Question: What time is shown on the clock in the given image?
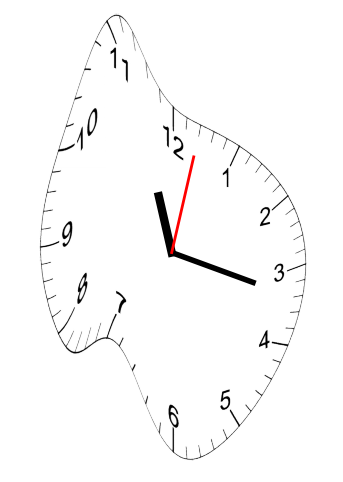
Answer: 11:17:02